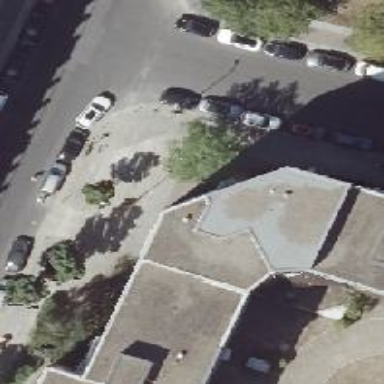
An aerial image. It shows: Parking entrance.